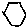
Label: hexagon